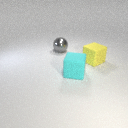
large gray metal sphere behind large yellow rubber cube